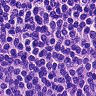
Metastatic tissue present: no